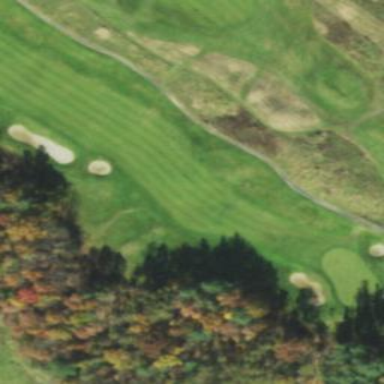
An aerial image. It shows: Golf fairway in the image.